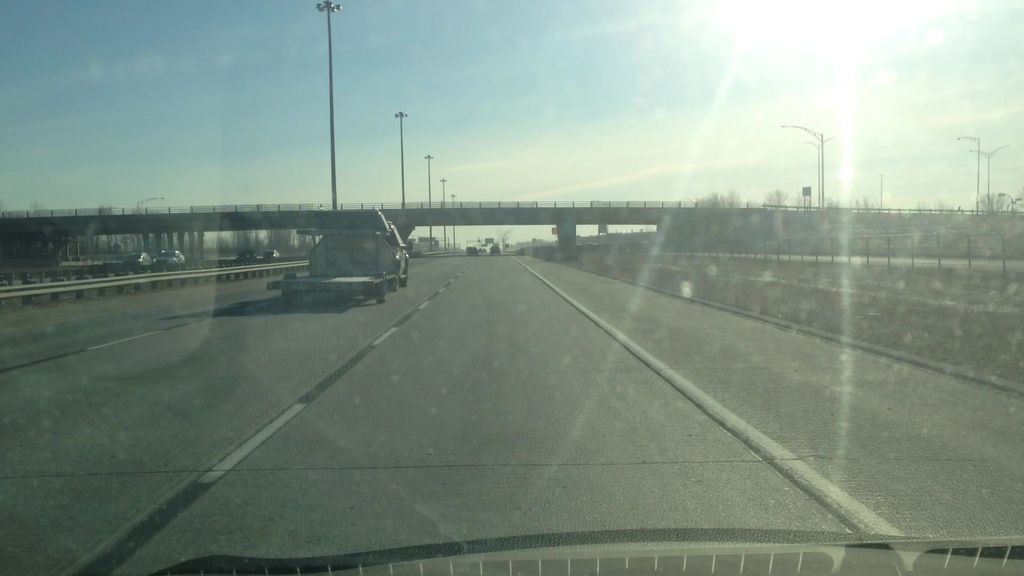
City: montreal